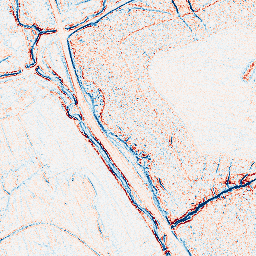
Category: edge_preserving
Decomposition family: bilateral
Decomposition parameters: d: 5
sigma_color: 25
sigma_space: 100
Upsampling method: quartic
Upsampling parameters: scale: 8
Upsampling scale: 8